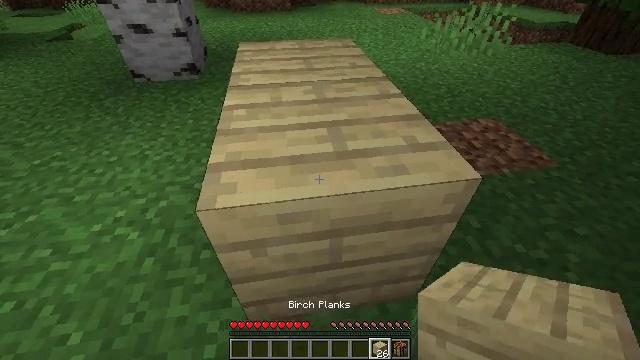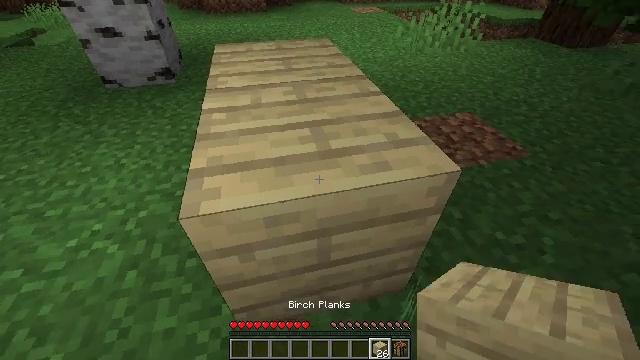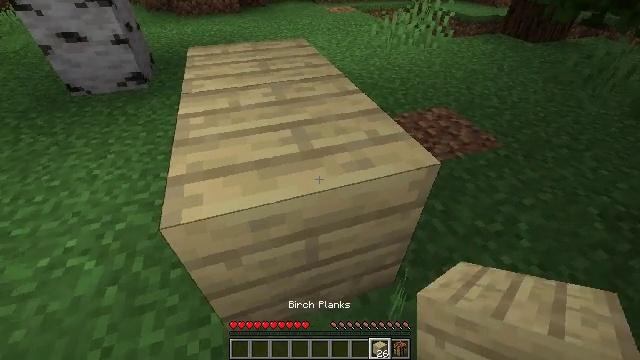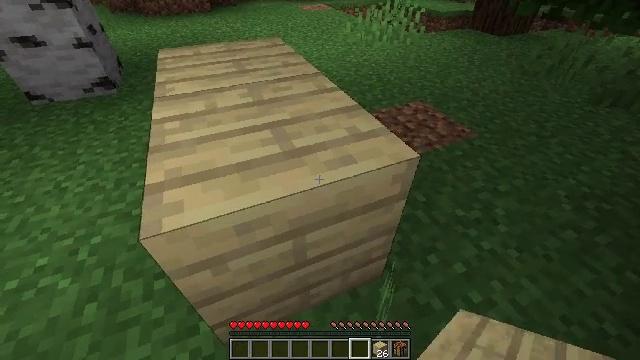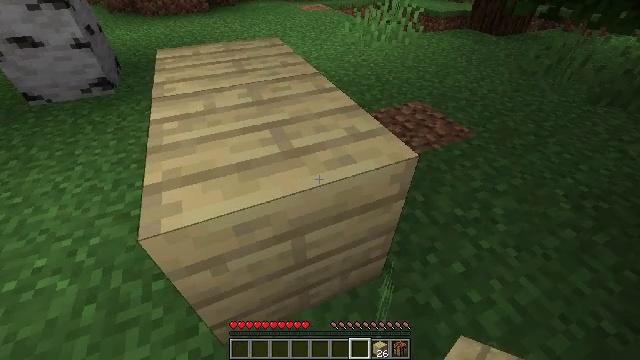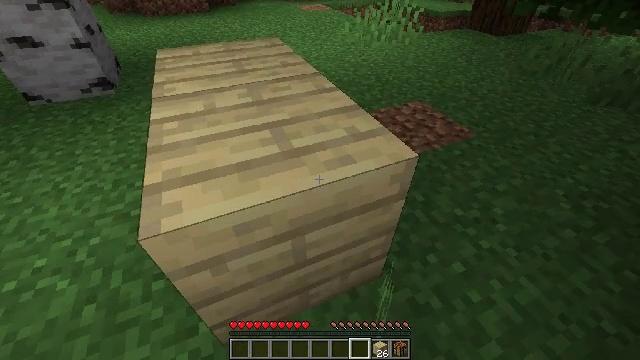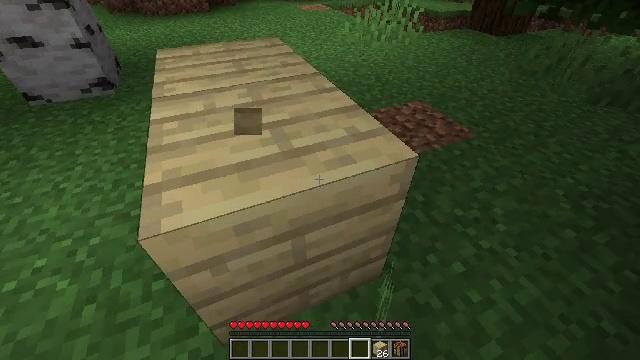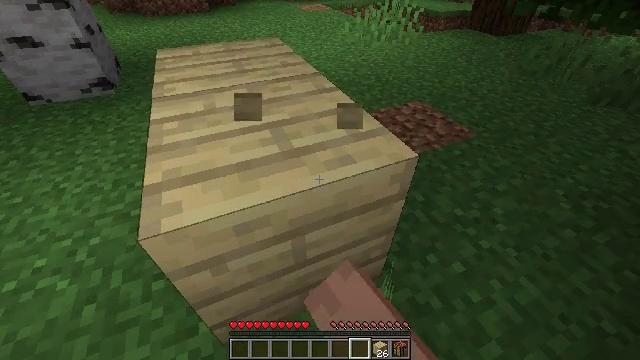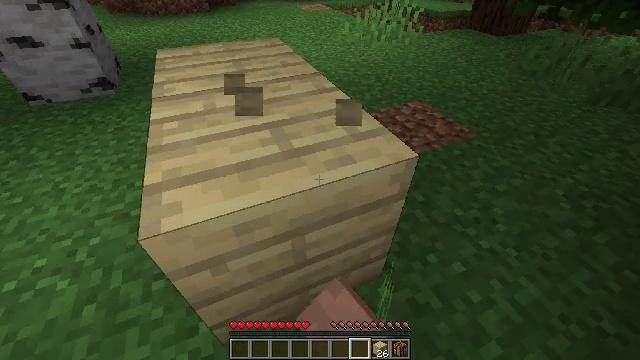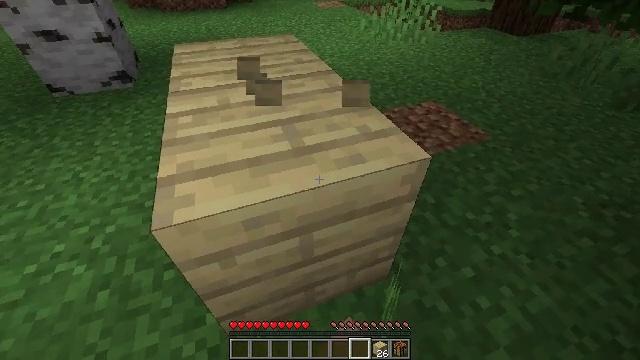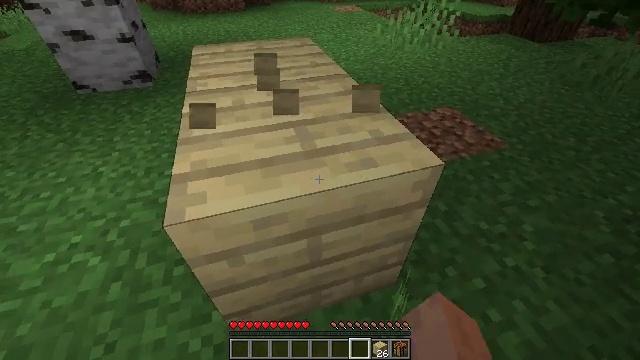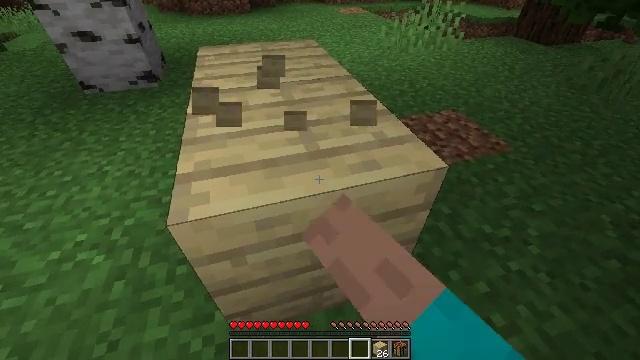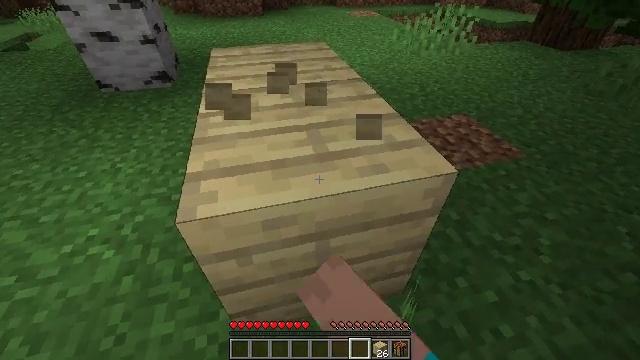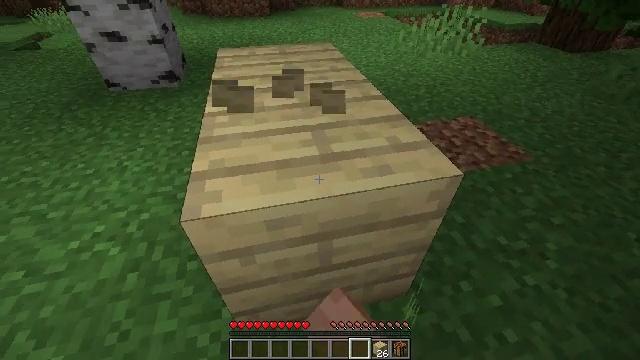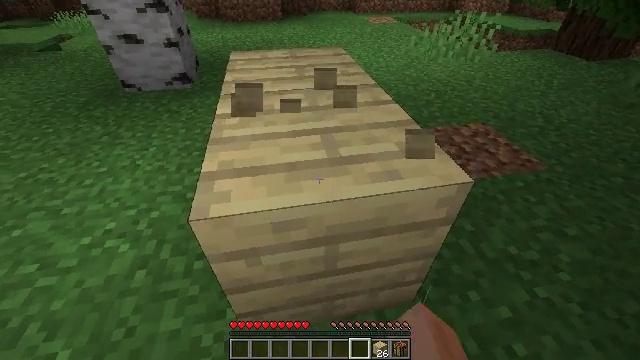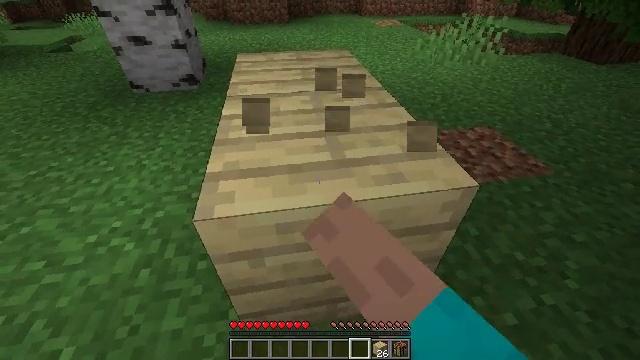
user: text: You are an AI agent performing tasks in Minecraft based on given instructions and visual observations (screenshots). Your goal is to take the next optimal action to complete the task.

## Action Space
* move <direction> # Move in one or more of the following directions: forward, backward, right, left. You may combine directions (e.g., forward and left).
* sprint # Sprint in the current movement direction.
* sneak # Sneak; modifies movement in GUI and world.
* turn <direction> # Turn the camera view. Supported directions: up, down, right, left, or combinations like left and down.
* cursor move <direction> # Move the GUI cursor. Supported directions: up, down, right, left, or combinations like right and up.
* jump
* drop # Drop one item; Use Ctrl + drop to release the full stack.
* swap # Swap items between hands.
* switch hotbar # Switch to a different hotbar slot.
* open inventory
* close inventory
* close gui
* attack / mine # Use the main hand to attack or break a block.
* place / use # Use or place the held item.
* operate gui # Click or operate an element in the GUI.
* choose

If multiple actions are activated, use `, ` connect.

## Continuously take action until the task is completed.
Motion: motion action
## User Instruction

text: Attack the birch planks to recycle them.
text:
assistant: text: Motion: turn right
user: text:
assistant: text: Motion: turn right
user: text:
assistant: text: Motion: turn right
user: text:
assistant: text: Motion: no_op
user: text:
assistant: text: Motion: no_op
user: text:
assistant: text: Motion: attack / mine
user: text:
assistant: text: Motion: attack / mine
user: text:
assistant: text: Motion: attack / mine
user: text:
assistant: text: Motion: turn left, attack / mine
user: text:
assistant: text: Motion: turn left, attack / mine
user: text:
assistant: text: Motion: attack / mine
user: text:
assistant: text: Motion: turn left, attack / mine
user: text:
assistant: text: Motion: turn left, attack / mine
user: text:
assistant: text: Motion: turn left, attack / mine
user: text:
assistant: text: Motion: turn left, attack / mine
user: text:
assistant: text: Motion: attack / mine
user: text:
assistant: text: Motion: attack / mine
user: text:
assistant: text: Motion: attack / mine
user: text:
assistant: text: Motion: turn left, attack / mine
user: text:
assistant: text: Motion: turn left and down, attack / mine
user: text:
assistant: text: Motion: turn left, attack / mine
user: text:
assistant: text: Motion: attack / mine
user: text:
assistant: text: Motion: attack / mine
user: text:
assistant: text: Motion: attack / mine
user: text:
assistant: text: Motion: move right, turn left, attack / mine
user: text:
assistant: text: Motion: move right, turn left, attack / mine
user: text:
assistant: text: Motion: move right, turn left, attack / mine
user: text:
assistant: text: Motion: move right, turn left, attack / mine
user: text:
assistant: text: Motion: turn left and up, attack / mine
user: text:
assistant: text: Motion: turn left and up, attack / mine